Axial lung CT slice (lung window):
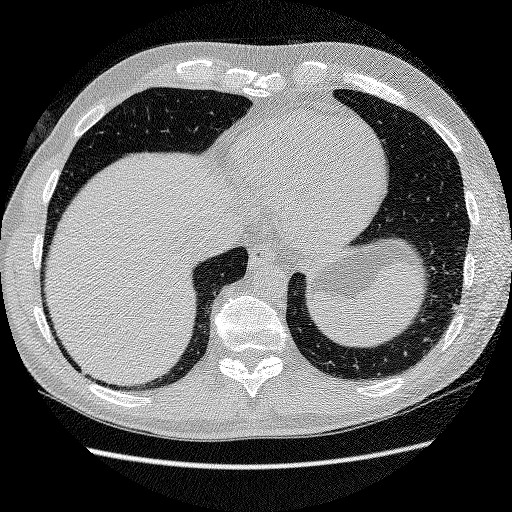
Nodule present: yes
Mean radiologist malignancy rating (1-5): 2.5